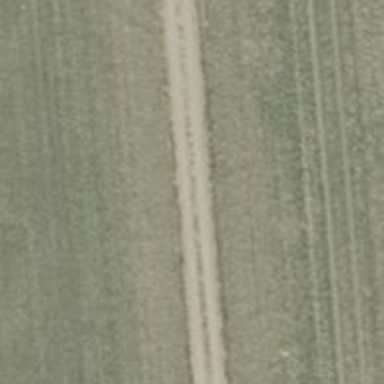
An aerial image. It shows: Sandy track with grade3 tracktype.